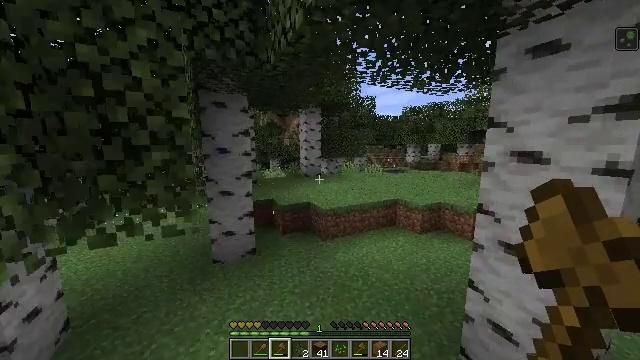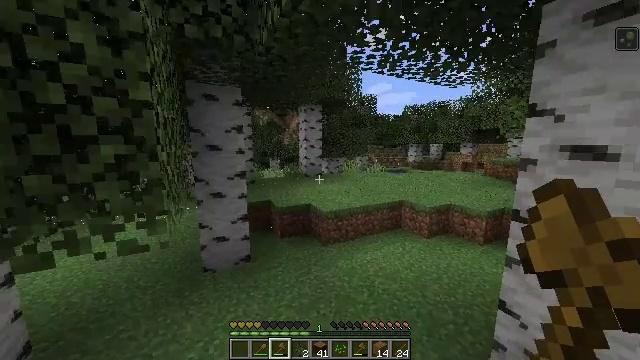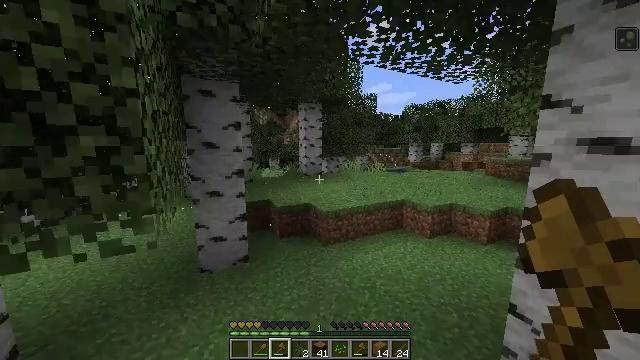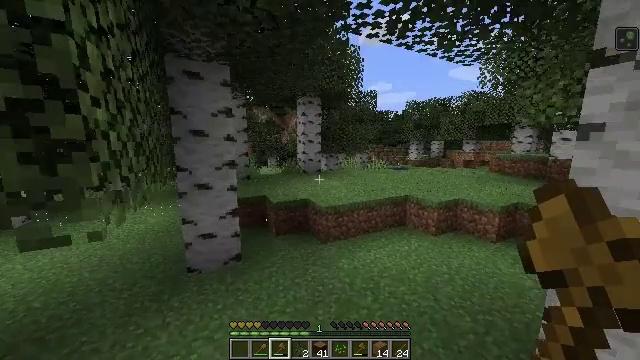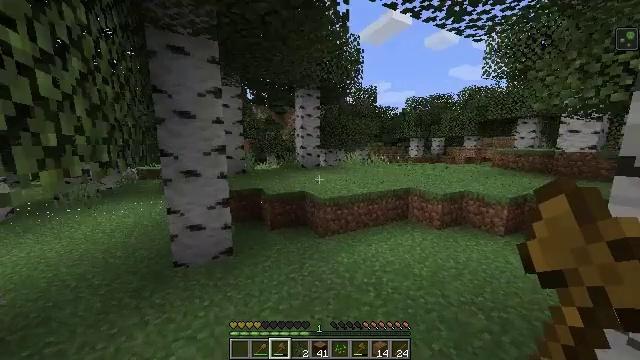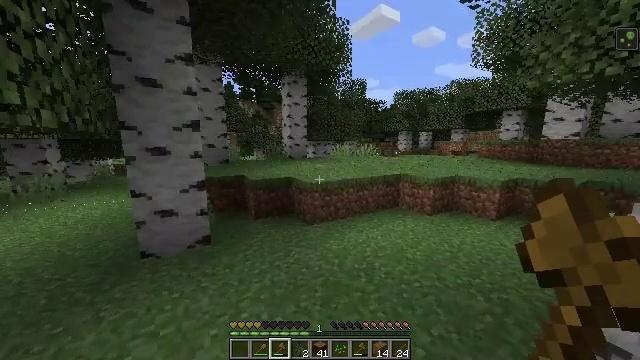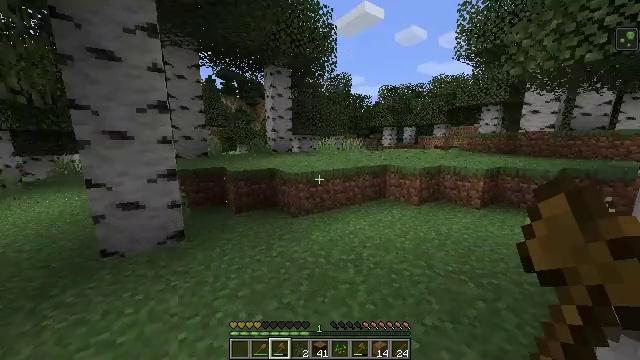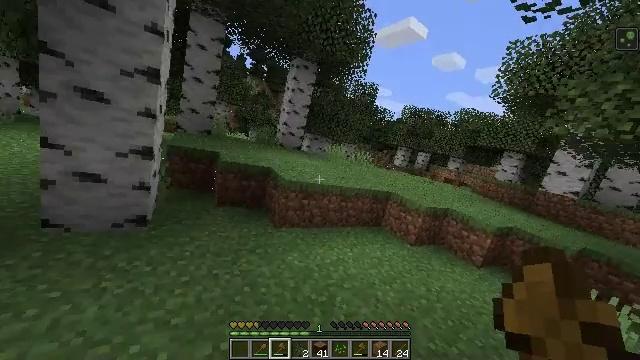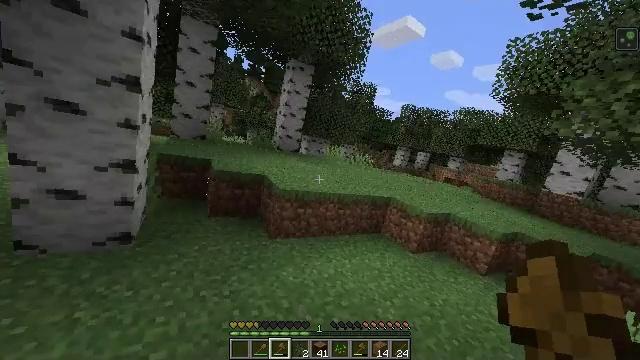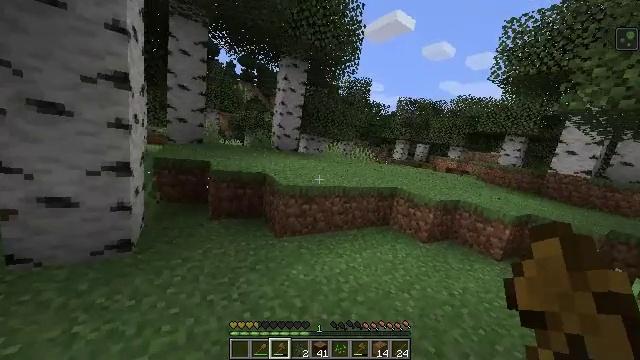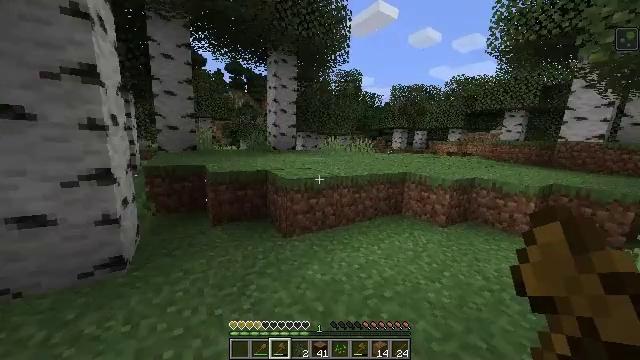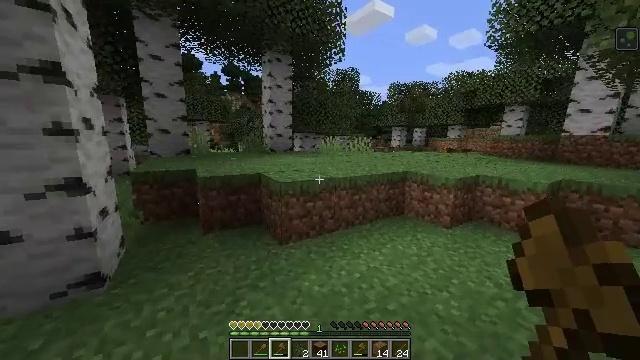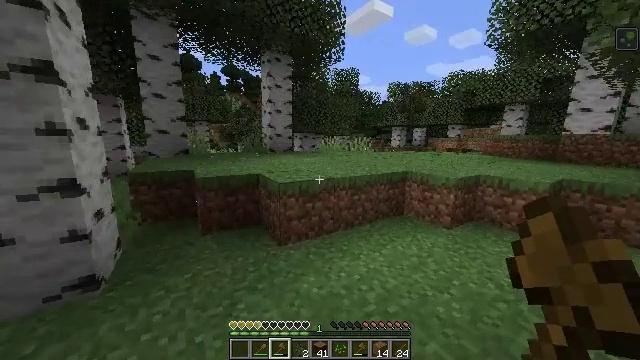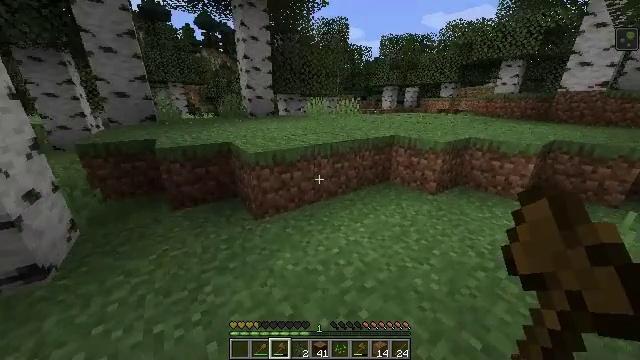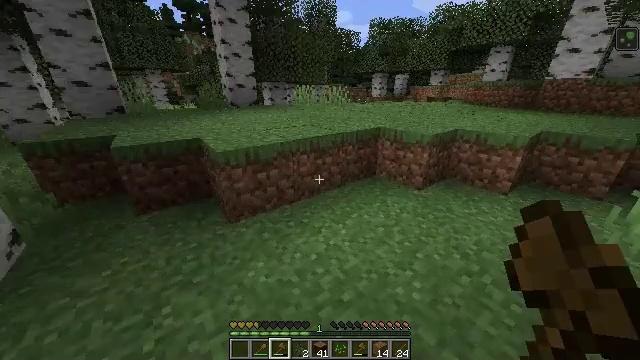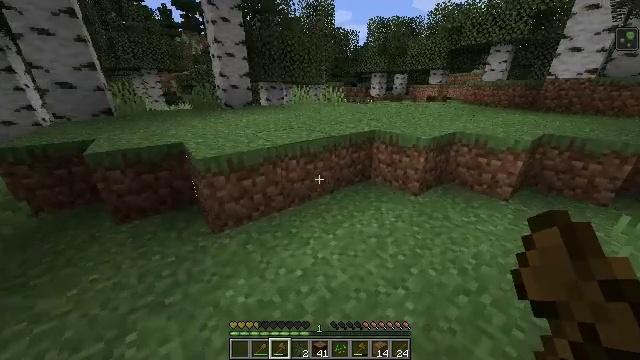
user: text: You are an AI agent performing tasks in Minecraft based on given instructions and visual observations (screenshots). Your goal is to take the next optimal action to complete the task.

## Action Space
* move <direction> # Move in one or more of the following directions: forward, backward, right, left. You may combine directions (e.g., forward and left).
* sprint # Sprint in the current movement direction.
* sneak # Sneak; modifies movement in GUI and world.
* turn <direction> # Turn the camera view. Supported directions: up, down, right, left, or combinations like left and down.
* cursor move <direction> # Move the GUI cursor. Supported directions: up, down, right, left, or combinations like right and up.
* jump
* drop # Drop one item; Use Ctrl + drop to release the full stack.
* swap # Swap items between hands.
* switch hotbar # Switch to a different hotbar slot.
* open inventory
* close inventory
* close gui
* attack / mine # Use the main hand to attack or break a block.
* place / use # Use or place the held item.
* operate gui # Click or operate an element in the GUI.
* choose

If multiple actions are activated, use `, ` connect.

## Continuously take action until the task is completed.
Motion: motion action
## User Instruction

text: Collect a dandelion flower.
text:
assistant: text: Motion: move forward, sprint, jump
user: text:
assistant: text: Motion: move forward and move right, sprint, jump
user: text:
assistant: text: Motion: move forward and move right, sprint, jump
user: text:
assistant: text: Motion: move forward and move right, sprint, jump
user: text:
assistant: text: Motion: move forward and move right, sprint, turn right, jump
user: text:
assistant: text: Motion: move forward and move right, sprint, turn right, jump
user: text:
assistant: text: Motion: move forward and move right, sprint, turn left, jump
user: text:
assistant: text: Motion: move forward, sprint, jump
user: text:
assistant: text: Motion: move forward, sprint, jump
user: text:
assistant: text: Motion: move forward, sprint, jump
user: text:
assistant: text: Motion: move forward and move right, sprint, jump
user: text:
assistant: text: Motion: move forward and move right, sprint, jump
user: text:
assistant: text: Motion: move forward and move right, sprint, turn right and down, jump
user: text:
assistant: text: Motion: move forward and move right, sprint, turn right and down, jump
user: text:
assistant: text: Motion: move forward and move right, sprint, jump
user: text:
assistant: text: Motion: move forward and move right, sprint, jump
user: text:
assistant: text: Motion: move forward and move right, sprint, jump
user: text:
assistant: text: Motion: move forward and move left, sprint, jump
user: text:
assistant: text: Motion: move forward and move left, sprint
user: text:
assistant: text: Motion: move forward and move left, sprint, turn up
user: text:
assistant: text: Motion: move forward, sprint, turn up
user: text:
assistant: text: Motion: move forward, sprint, jump
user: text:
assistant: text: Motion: move forward, sprint, jump
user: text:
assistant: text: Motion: move forward, sprint, jump
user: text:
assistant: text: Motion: move forward, sprint, jump
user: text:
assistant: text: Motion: move forward, sprint, jump
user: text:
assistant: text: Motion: move forward, sprint, jump
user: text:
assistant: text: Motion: move forward, sprint, turn up, jump
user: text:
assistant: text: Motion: move forward, sprint, turn up, jump
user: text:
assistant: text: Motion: move forward, sprint, turn up, jump